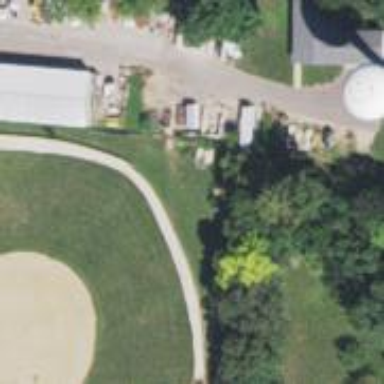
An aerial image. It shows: Baseball pitch for leisure land.